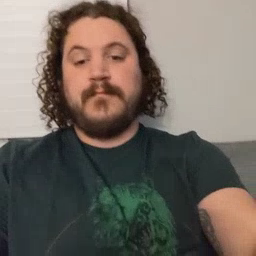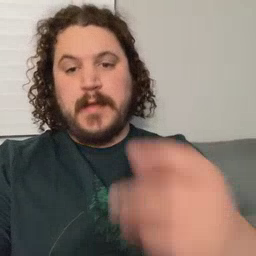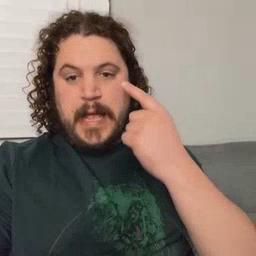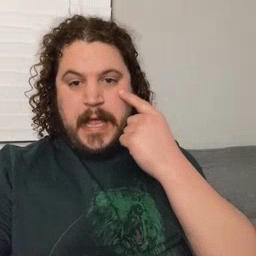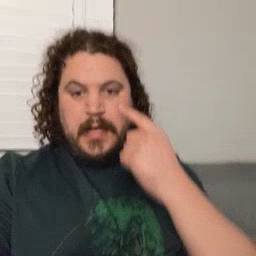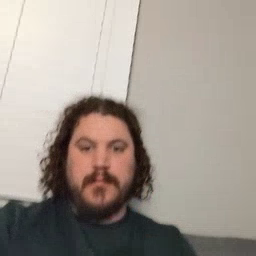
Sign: eye